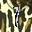
Label: 1